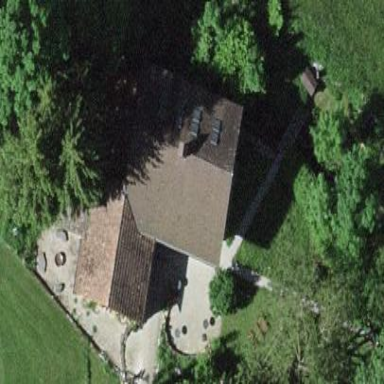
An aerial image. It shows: Detached building.